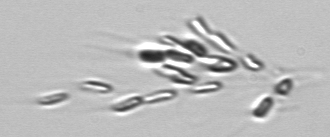
Label: Dinobryon